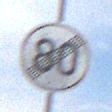
Verkehrszeichen: EndeGeschwindigkeit80
Umgebung: Outdoor, RoadRail
Tageszeit: Midday
Wetter: PartlyCloudy
Licht: Natural
Jahreszeit: NotSpecified
Kontrast: LowContrast